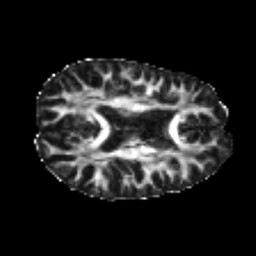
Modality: FA
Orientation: axial
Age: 20
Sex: male
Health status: healthy
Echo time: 0.074 s